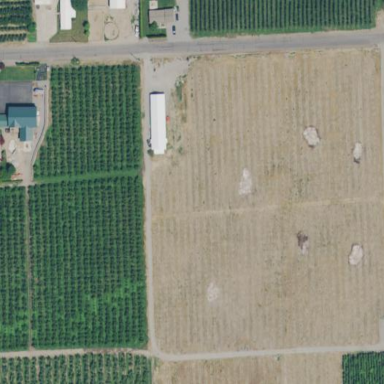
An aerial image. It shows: Orchard.